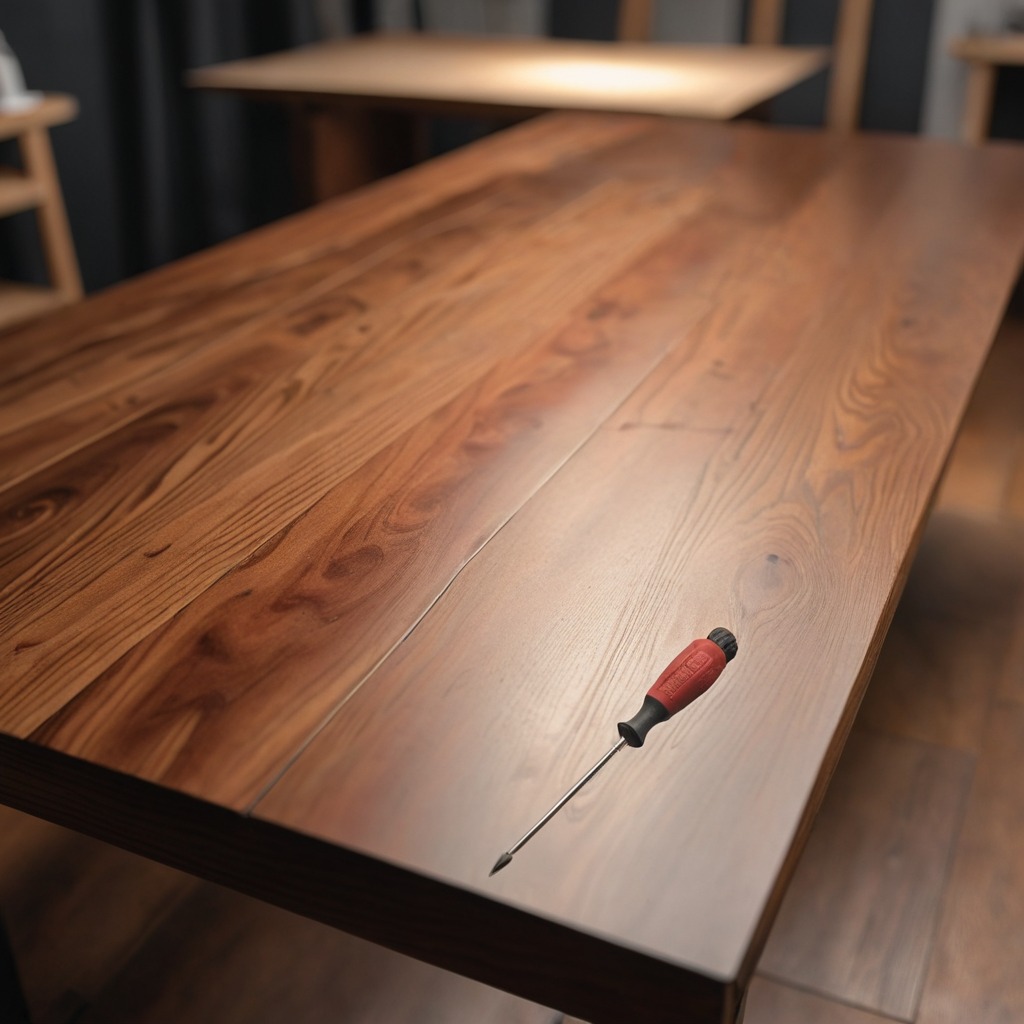
A screwdriver is lying on the wooden table in a carpentry studio.